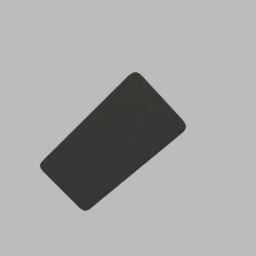
Label: furniture